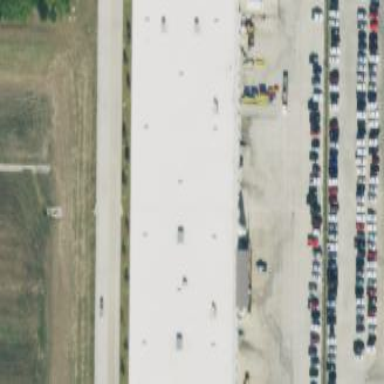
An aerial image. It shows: Warehouse building.